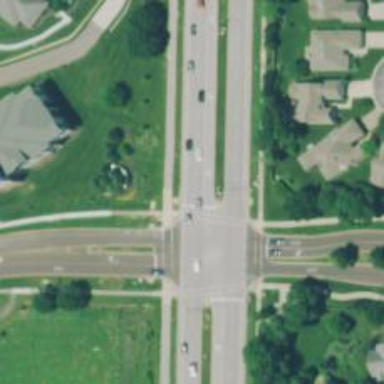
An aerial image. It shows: Dash road marking.